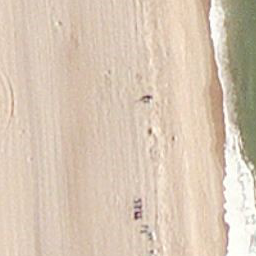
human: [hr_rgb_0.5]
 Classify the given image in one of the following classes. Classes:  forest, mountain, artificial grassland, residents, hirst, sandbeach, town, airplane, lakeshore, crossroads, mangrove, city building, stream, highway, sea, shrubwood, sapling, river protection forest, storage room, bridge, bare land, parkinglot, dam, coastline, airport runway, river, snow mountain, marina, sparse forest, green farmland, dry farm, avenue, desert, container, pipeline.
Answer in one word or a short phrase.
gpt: sandbeach